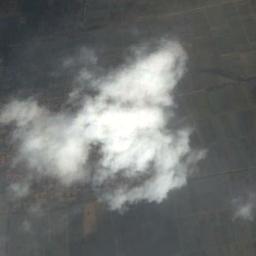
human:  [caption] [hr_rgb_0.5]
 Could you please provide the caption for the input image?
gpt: A thin cloud floats on the azure sea .

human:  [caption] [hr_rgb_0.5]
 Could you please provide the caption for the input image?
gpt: The cumulus clouds are located above the green farmland .

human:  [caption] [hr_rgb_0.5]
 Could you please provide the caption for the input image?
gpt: The white cloud is above the farmland .

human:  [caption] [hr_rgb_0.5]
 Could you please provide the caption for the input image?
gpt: White clouds on green field .

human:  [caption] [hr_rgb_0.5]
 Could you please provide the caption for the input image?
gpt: One piece of thick white cloud over some farmlands .